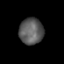
Tissue: prostate
Cell type: T cells
Senescence score: 0.2862
Nuclear area (px): 622
Mean DAPI intensity: 90.768